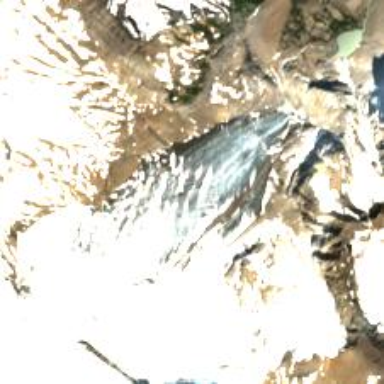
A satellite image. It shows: Majestic glacier in the distance.